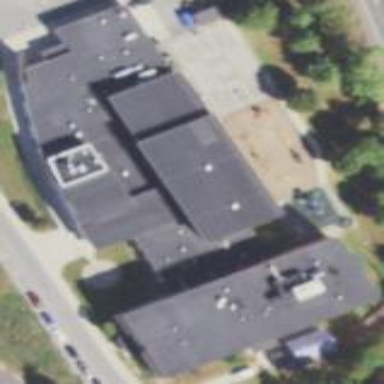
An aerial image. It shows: School building.